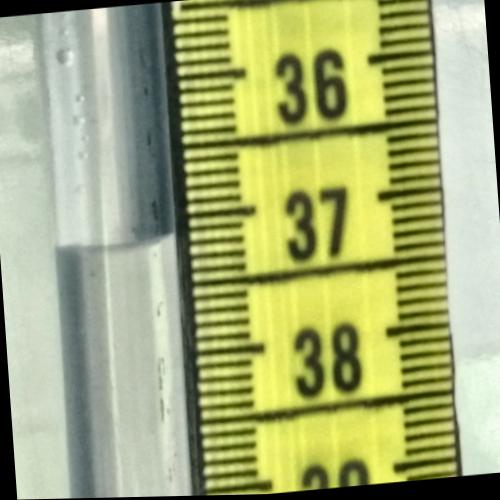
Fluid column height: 37.1 cm